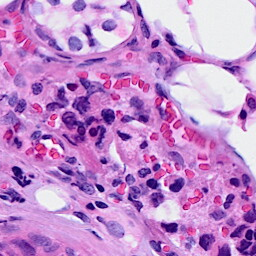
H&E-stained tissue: Breast